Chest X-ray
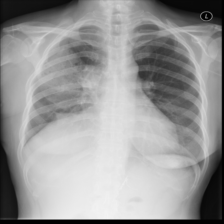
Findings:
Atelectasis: negative
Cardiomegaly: negative
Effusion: negative
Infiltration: negative
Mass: negative
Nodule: negative
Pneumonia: negative
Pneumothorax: negative
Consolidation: negative
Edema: negative
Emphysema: negative
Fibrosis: negative
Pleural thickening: negative
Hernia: negative